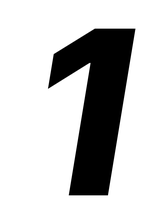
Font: Inter-Italic_ExtraBold_Italic